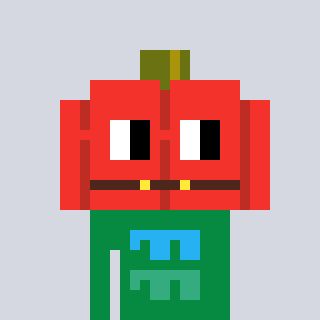
a pixel art character with square red glasses, a pumpkin-shaped head and a green-colored body on a cool background